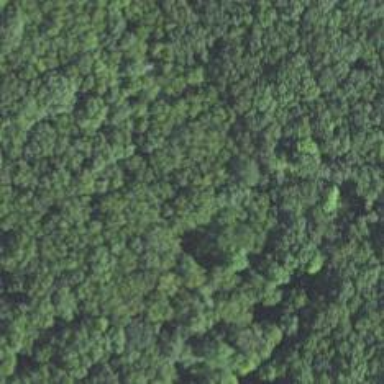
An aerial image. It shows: Existing Preserved Open Space in the woodland area.